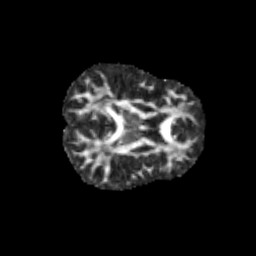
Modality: FA
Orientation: axial
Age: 12
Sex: female
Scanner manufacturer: siemens
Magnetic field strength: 3 T
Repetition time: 3.8 s
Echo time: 0.07 s